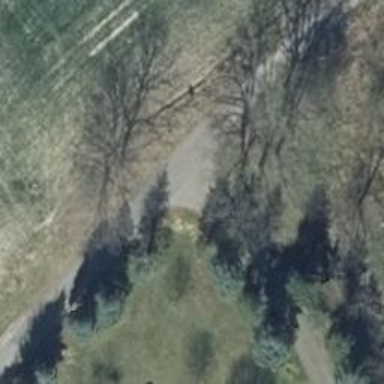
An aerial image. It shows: Row of evergreen trees with needle-leaved foliage.